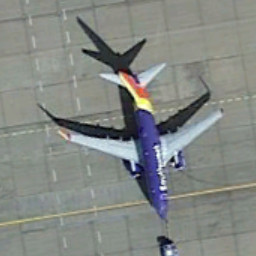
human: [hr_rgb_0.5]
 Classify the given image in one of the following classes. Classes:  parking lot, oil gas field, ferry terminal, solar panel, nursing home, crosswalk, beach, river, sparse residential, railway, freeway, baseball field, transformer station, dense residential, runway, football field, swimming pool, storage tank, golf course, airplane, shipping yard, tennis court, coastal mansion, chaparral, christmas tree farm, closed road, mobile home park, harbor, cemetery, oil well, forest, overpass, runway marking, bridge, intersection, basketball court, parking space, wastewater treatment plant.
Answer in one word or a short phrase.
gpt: airplane